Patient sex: F
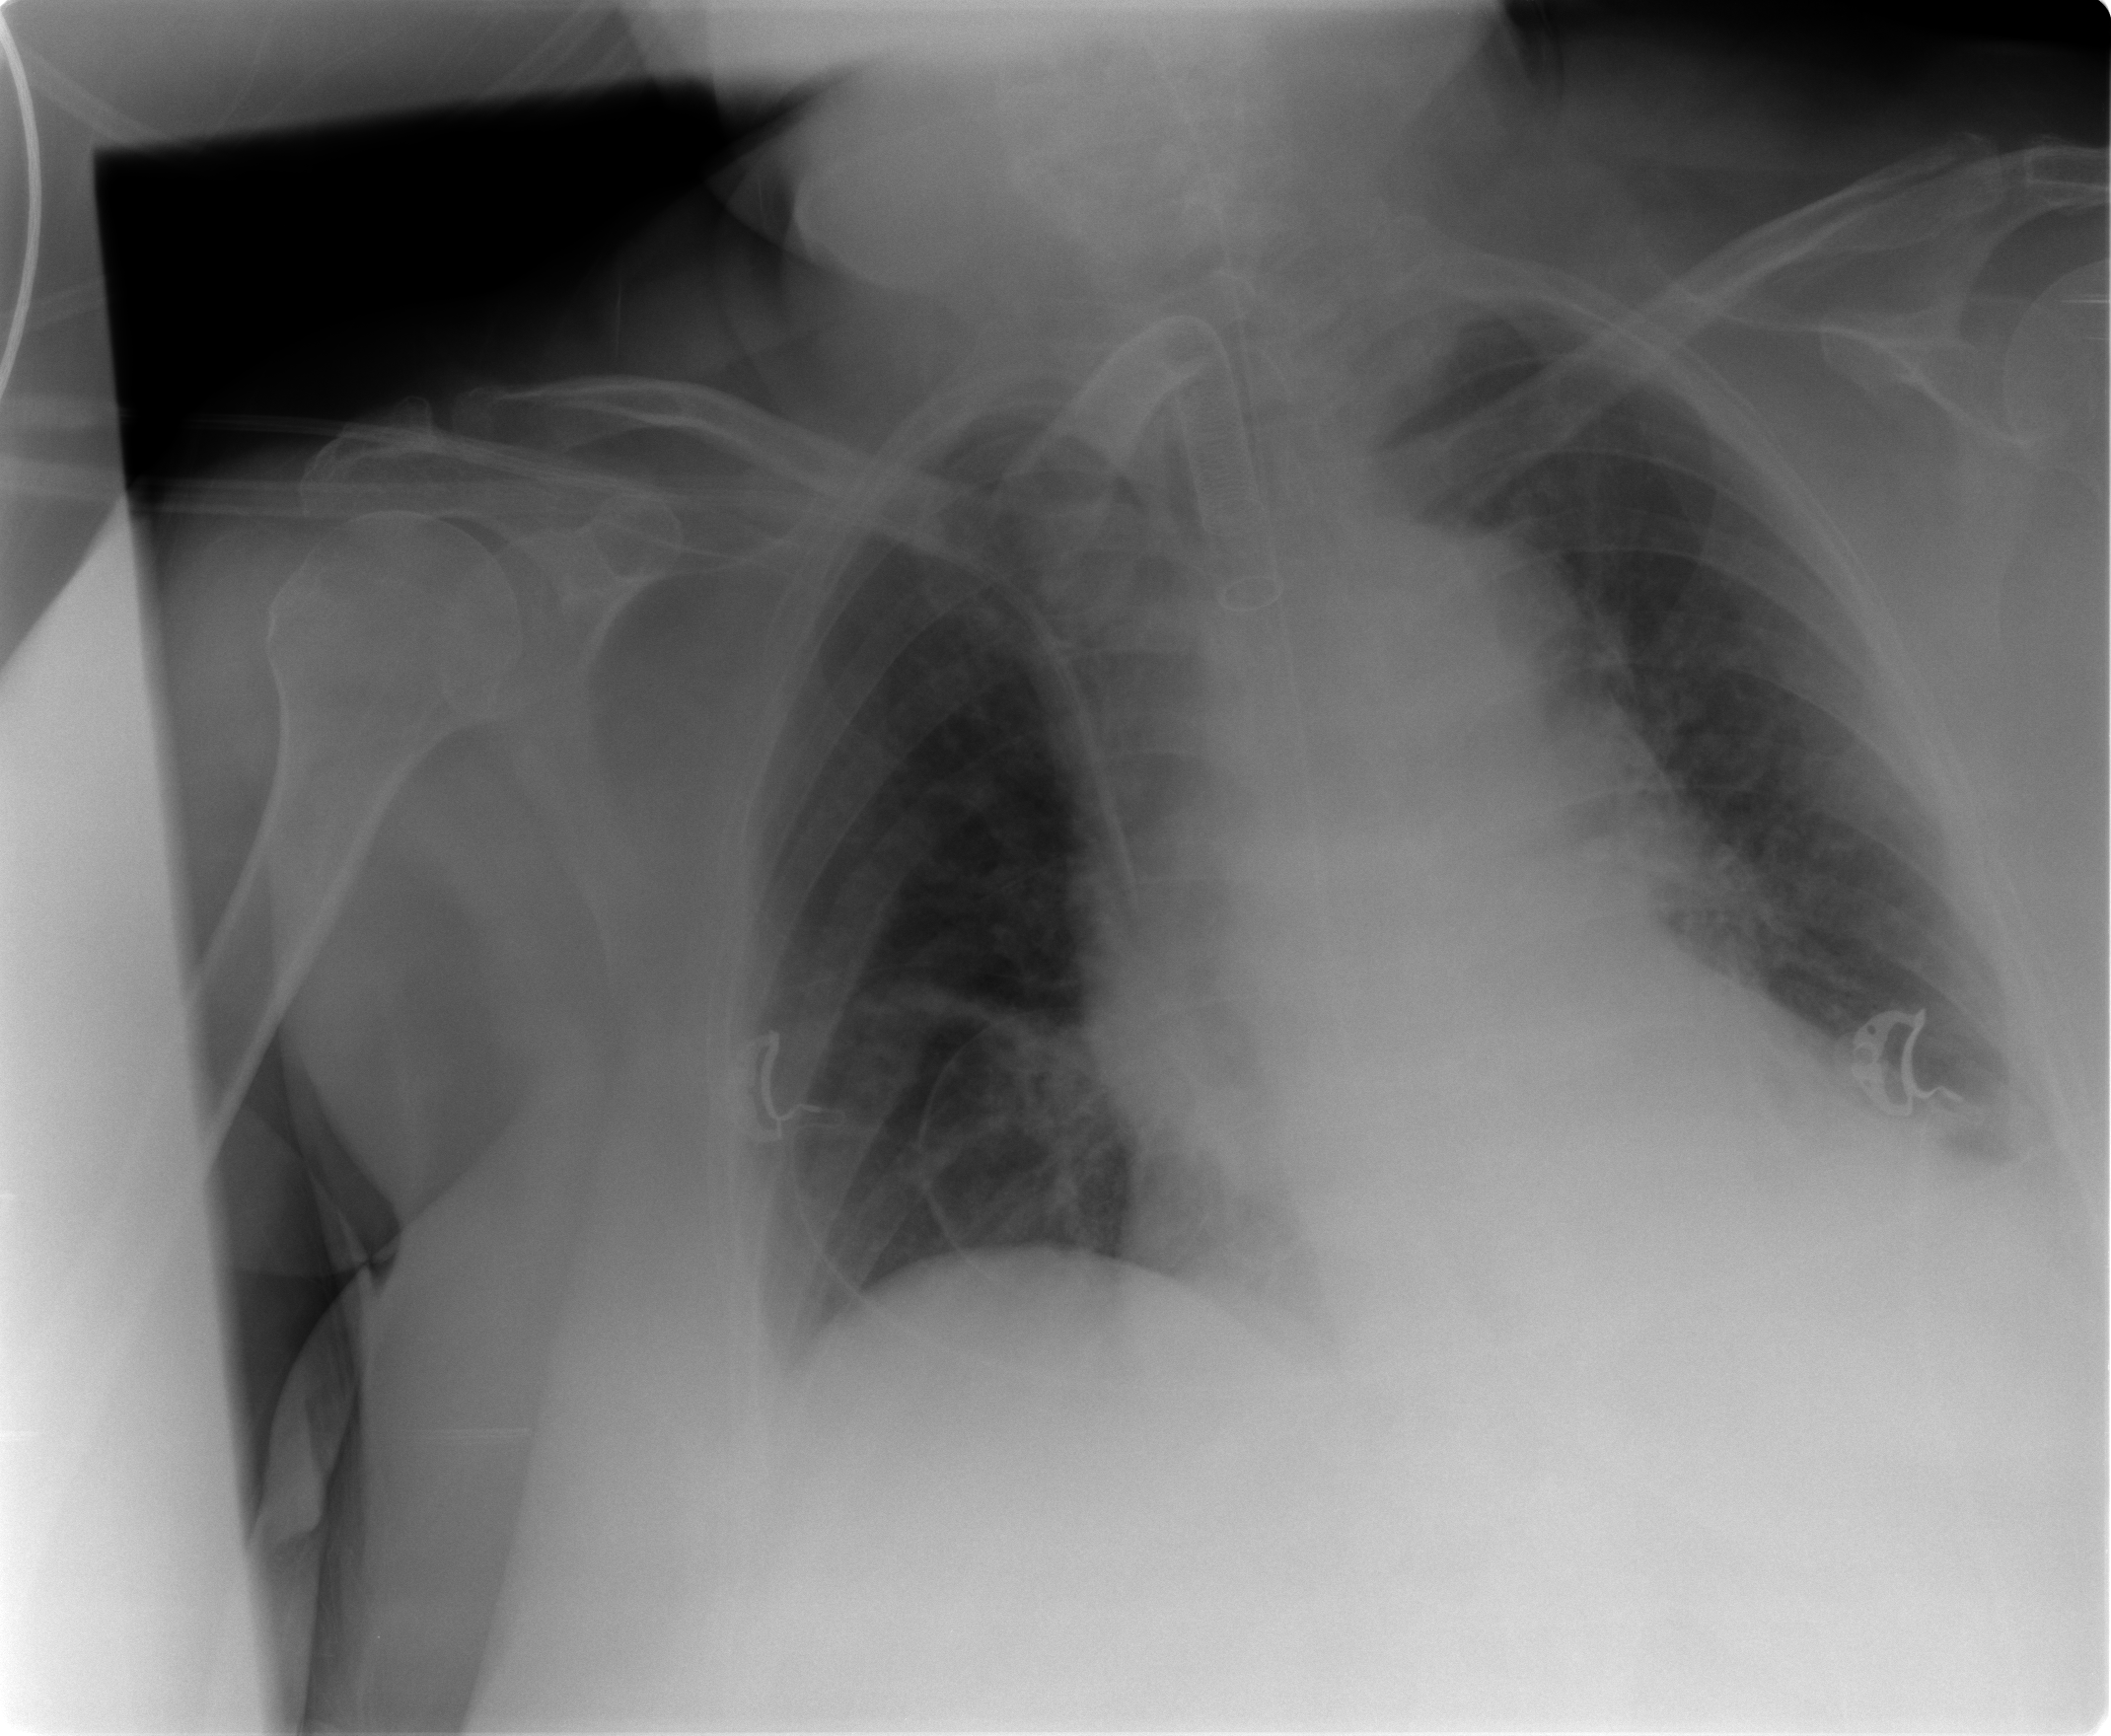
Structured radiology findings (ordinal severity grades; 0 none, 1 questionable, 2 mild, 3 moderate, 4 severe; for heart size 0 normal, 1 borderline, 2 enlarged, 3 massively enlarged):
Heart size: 2
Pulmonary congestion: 2
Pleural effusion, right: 0
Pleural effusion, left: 2
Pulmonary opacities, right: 0
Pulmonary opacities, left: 0
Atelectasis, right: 2
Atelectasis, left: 2